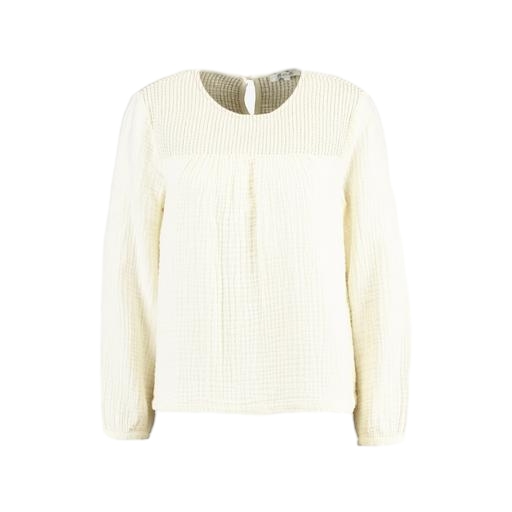
longsleeved blouse, l/s blouse, textured shirt, white background